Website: home-depot
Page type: payment
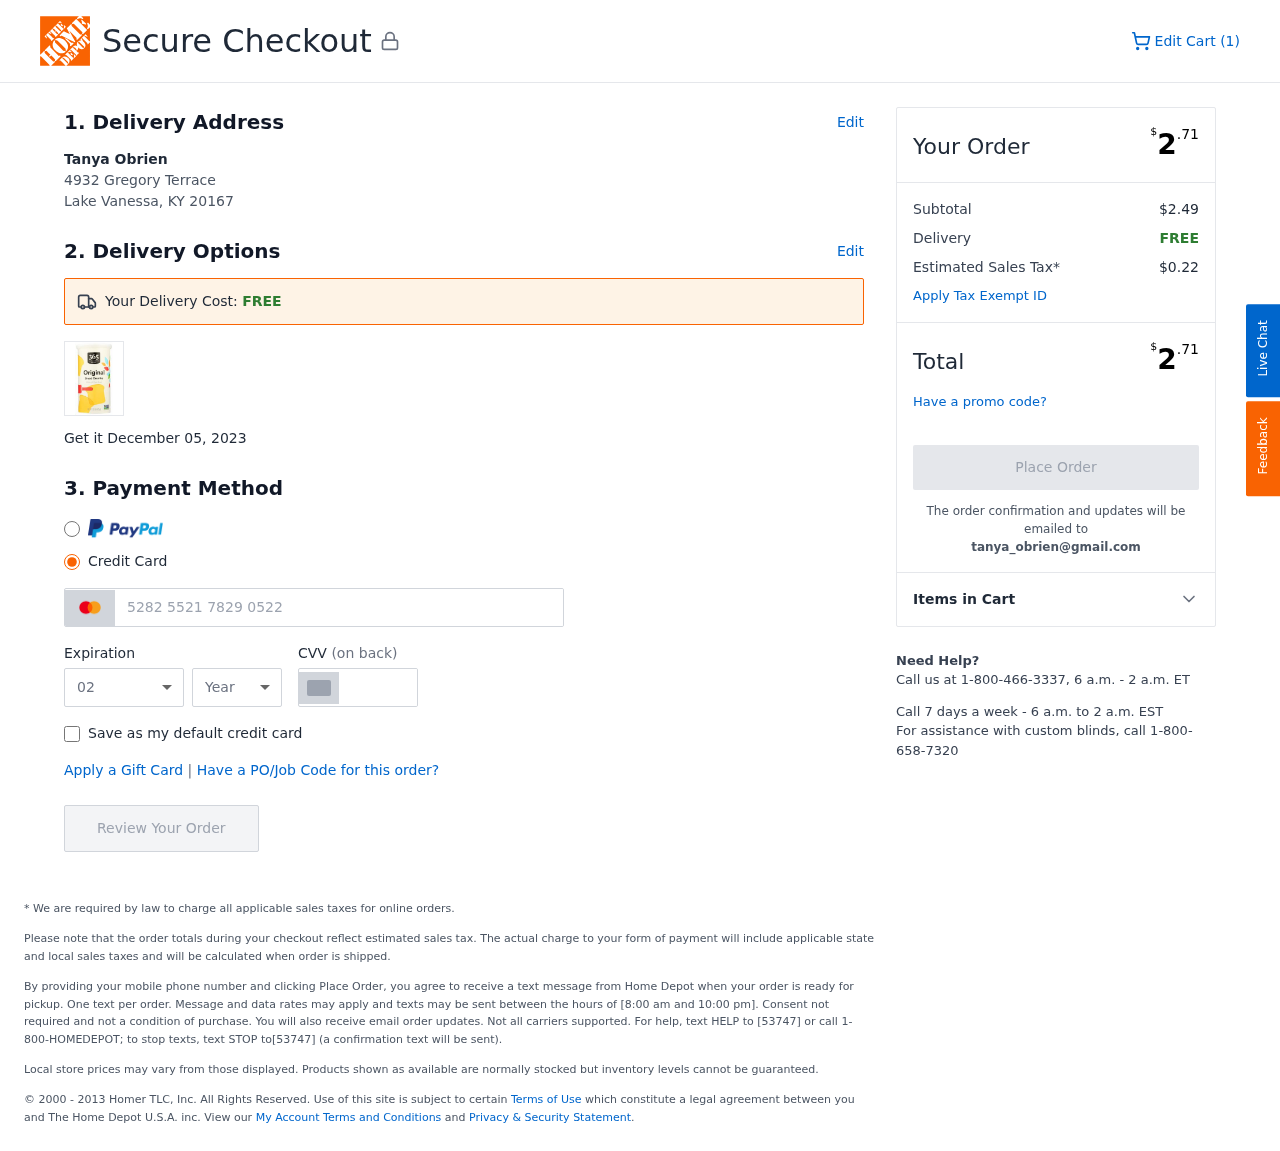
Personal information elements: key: PII_CARD_CVV
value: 180
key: PII_CARD_EXPIRY_MONTH
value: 02
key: PII_CARD_EXPIRY_YEAR
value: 29
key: PII_CARD_NUMBER
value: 5282 5521 7829 0522
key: PII_CITY_STATE_ZIP
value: Lake Vanessa, KY 20167
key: PII_EMAIL
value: tanya_obrien@gmail.com
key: PII_FULLNAME
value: Tanya Obrien
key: PII_STREET
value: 4932 Gregory Terrace
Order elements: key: ORDER_NUM_ITEMS
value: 1
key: ORDER_DELIVERY_DATE
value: December 05, 2023
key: ORDER_TOTAL
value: $2.71
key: ORDER_SUBTOTAL
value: $2.49
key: ORDER_SHIPPING_COST
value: FREE
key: ORDER_TAX
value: $0.22